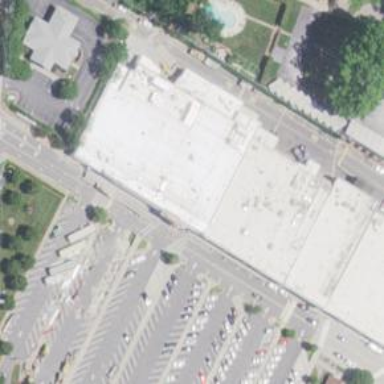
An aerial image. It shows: Post office.